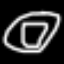
Label: donut